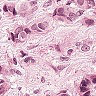
Metastatic tissue present: yes